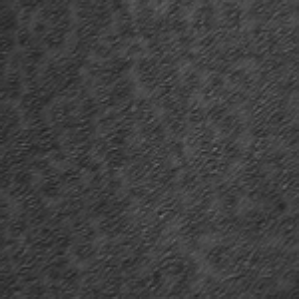
Label: frost